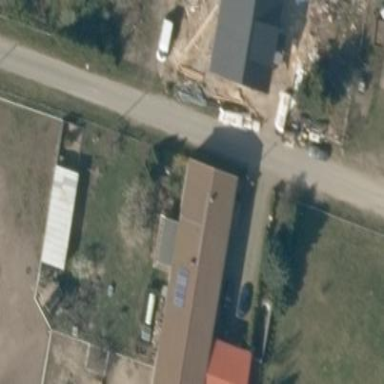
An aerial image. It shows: Residential building.